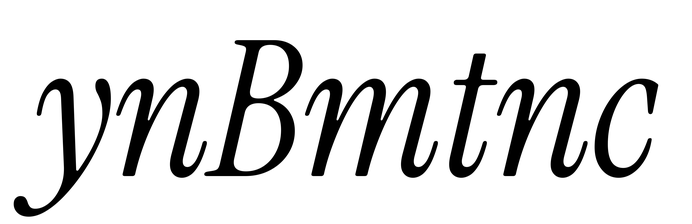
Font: InstrumentSerif-Italic